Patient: sex F, age 68
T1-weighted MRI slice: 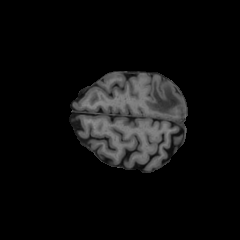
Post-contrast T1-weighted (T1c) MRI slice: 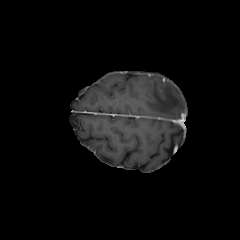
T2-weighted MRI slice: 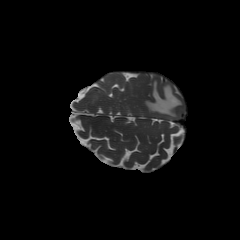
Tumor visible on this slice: yes
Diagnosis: Glioblastoma, IDH-wildtype
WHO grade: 4